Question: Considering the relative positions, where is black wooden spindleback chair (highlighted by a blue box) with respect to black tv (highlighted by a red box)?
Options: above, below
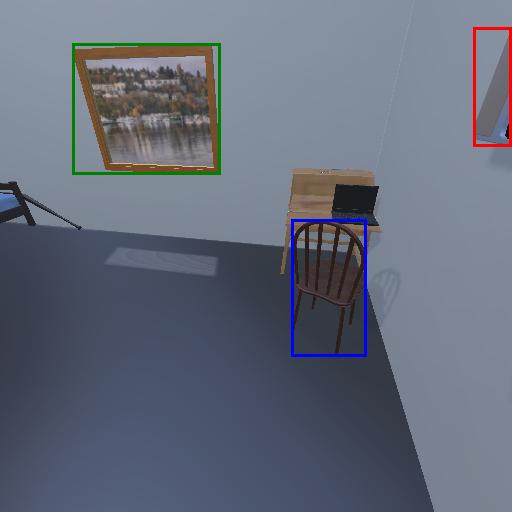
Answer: above